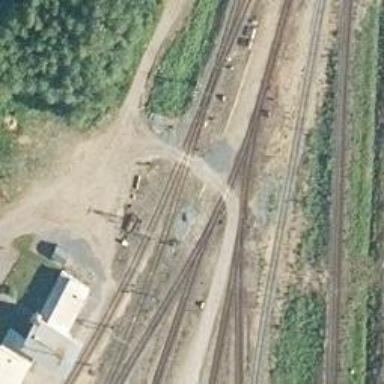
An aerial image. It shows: Railway level crossing.